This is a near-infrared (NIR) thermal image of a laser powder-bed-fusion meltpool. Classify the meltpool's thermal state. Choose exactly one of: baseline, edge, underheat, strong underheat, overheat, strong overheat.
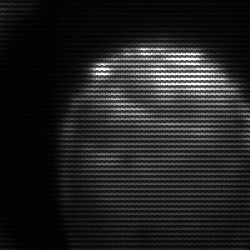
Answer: edge